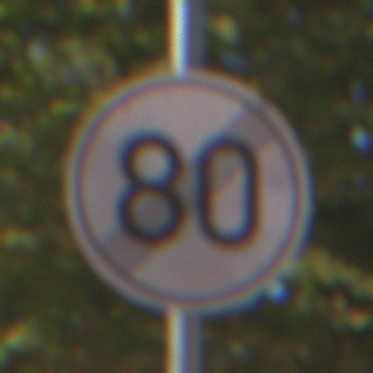
Verkehrszeichen: EndeGeschwindigkeit80
Umgebung: Outdoor, Nature
Tageszeit: MorningAfternoon
Wetter: Clear
Licht: Natural
Jahreszeit: Summer
Kontrast: HighContrast